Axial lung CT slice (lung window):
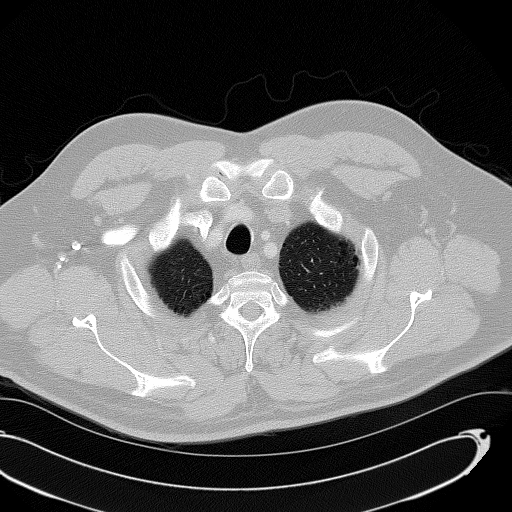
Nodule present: no